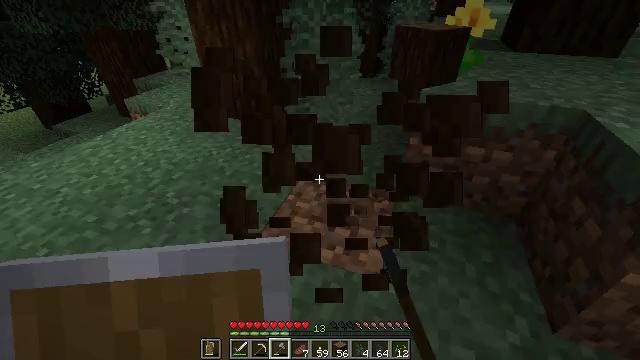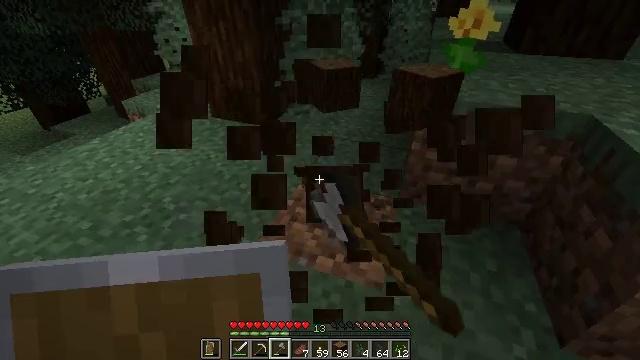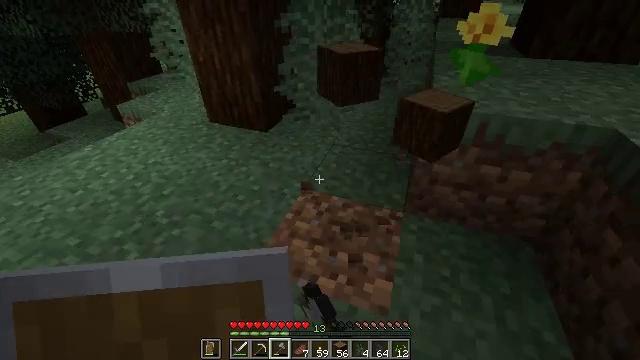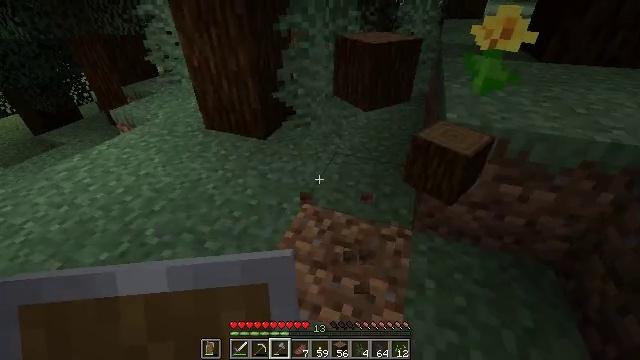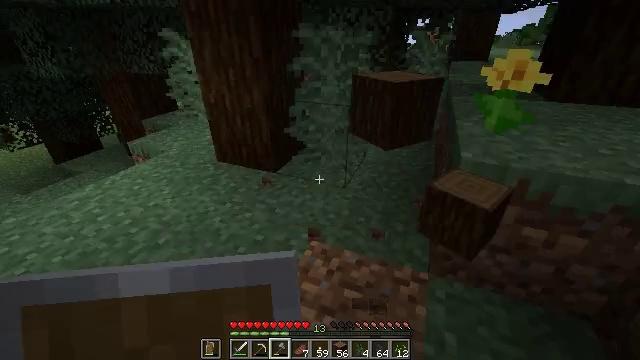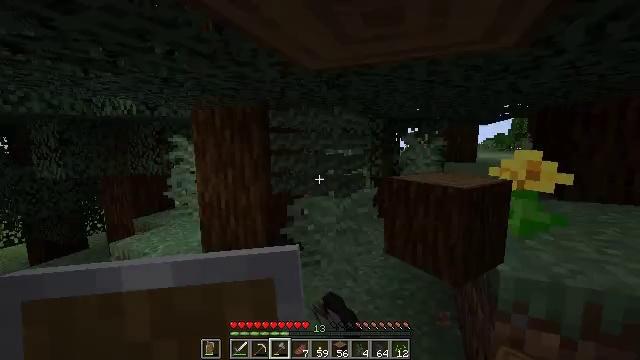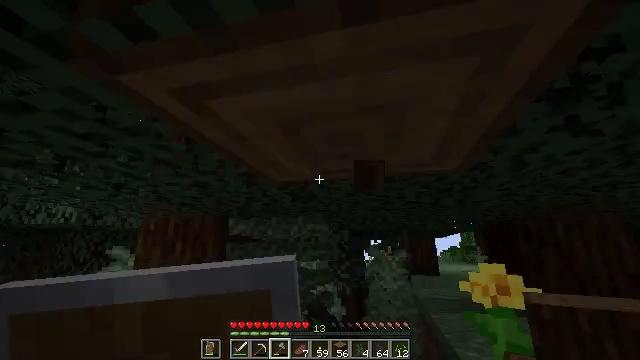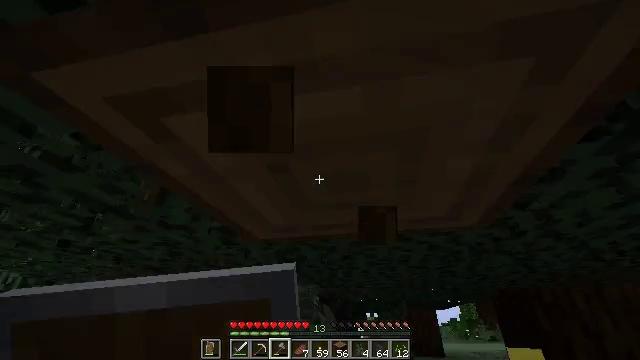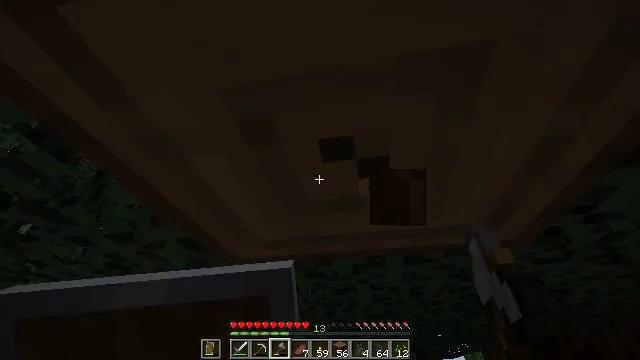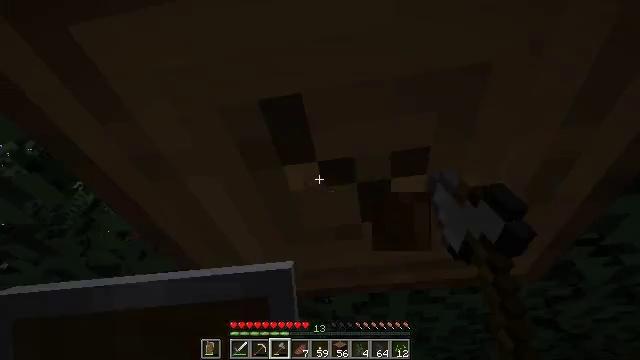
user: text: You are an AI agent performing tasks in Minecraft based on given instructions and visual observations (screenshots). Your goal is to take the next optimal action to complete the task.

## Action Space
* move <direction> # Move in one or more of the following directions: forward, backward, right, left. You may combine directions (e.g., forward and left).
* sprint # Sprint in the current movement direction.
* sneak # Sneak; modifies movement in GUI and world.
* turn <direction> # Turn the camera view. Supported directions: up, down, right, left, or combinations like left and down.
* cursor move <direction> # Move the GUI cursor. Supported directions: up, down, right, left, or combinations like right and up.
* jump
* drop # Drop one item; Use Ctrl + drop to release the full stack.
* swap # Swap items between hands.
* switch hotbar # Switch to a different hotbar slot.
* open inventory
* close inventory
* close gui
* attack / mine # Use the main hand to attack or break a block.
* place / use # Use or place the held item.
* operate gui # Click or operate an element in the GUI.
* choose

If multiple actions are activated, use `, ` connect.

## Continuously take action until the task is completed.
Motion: motion action
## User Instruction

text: Collect the large fern.
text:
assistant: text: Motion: move forward, attack / mine
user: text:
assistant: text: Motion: move forward, attack / mine
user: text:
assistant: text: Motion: move forward, attack / mine
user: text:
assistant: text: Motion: move forward, turn left and up, attack / mine
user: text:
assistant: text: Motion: move forward, turn up, attack / mine
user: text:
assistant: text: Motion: move forward, turn right and up, attack / mine
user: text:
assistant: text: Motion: move forward, turn right and up, attack / mine
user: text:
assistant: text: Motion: turn right and up, attack / mine
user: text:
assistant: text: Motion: turn up, attack / mine
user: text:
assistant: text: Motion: attack / mine